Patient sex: F
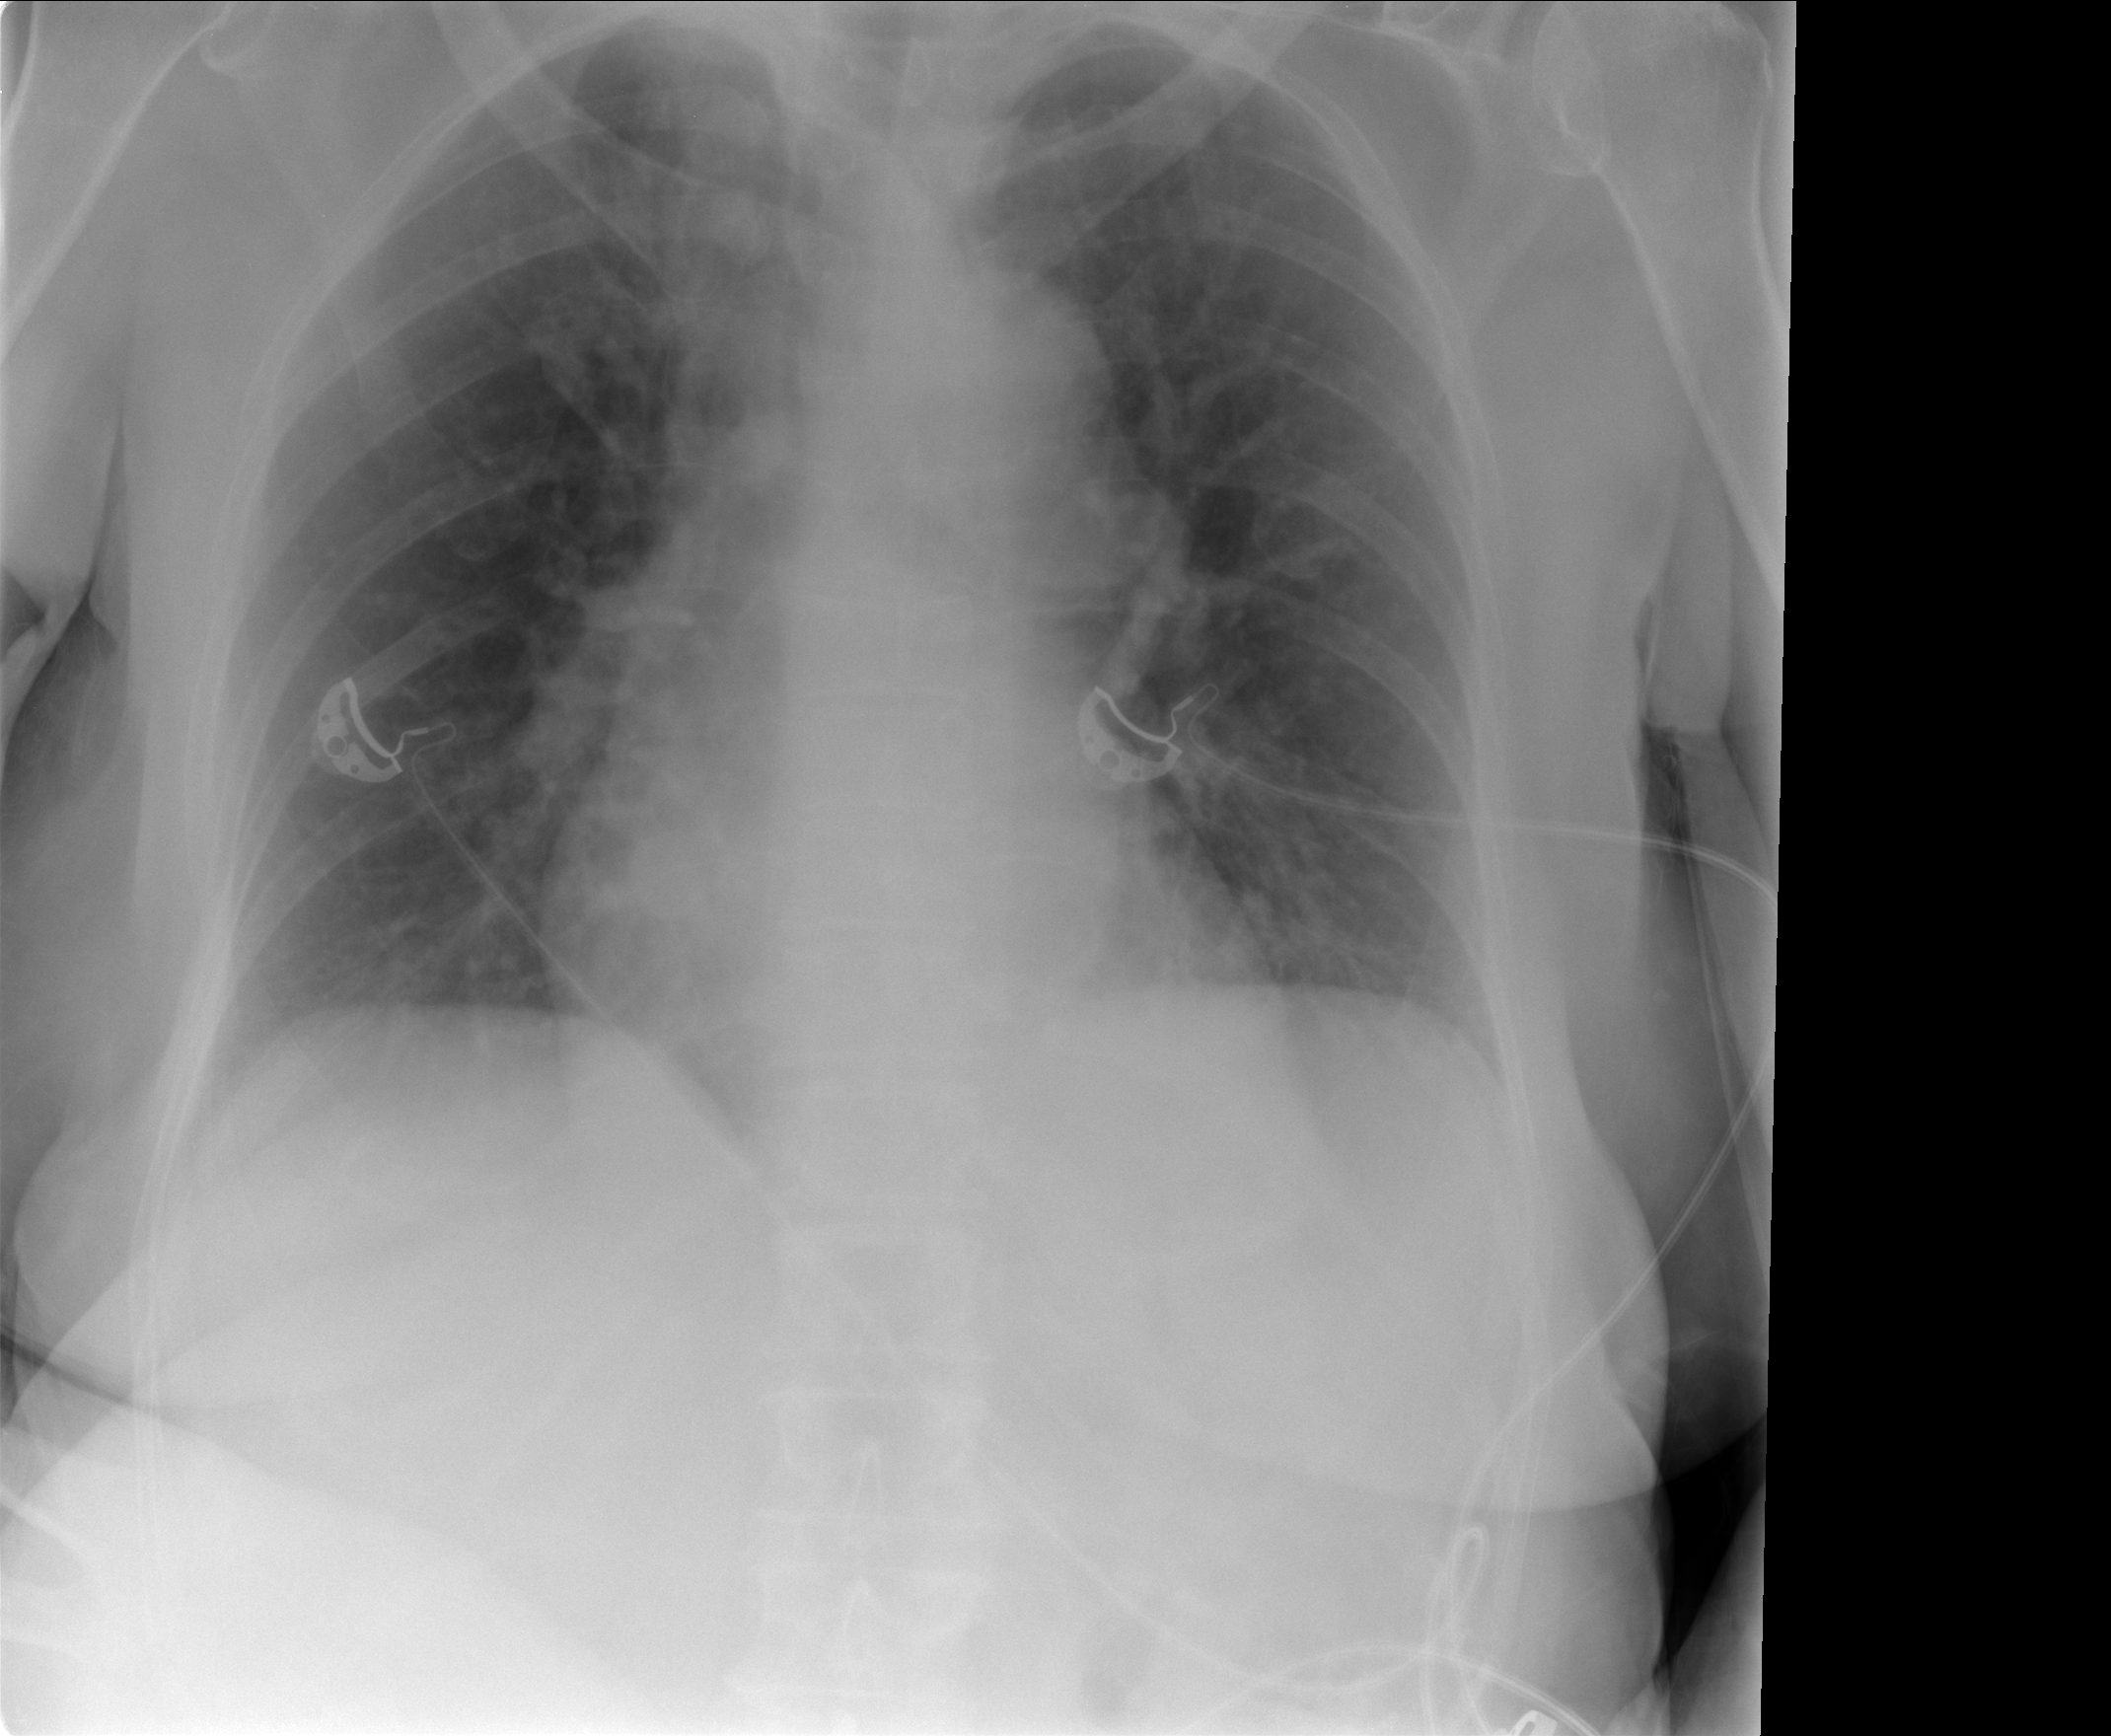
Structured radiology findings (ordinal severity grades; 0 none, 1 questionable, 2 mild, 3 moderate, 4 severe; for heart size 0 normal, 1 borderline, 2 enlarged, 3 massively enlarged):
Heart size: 0
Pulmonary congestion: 2
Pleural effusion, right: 0
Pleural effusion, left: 0
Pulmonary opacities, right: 1
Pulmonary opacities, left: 1
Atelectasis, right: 0
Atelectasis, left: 0